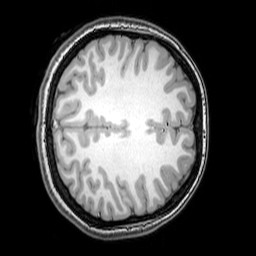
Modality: T1w
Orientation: axial
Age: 20
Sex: female
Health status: healthy
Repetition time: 0.081 s
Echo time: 0.037 s